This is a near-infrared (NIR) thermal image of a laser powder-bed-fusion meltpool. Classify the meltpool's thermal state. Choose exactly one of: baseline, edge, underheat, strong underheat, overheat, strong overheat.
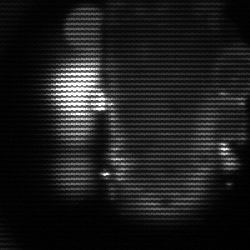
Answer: strong underheat